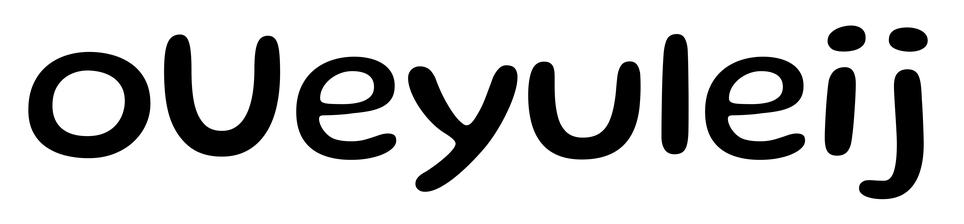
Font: Gluten_Regular